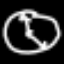
Label: clock